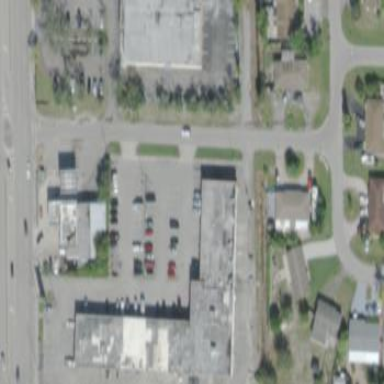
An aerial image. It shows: Retail building.